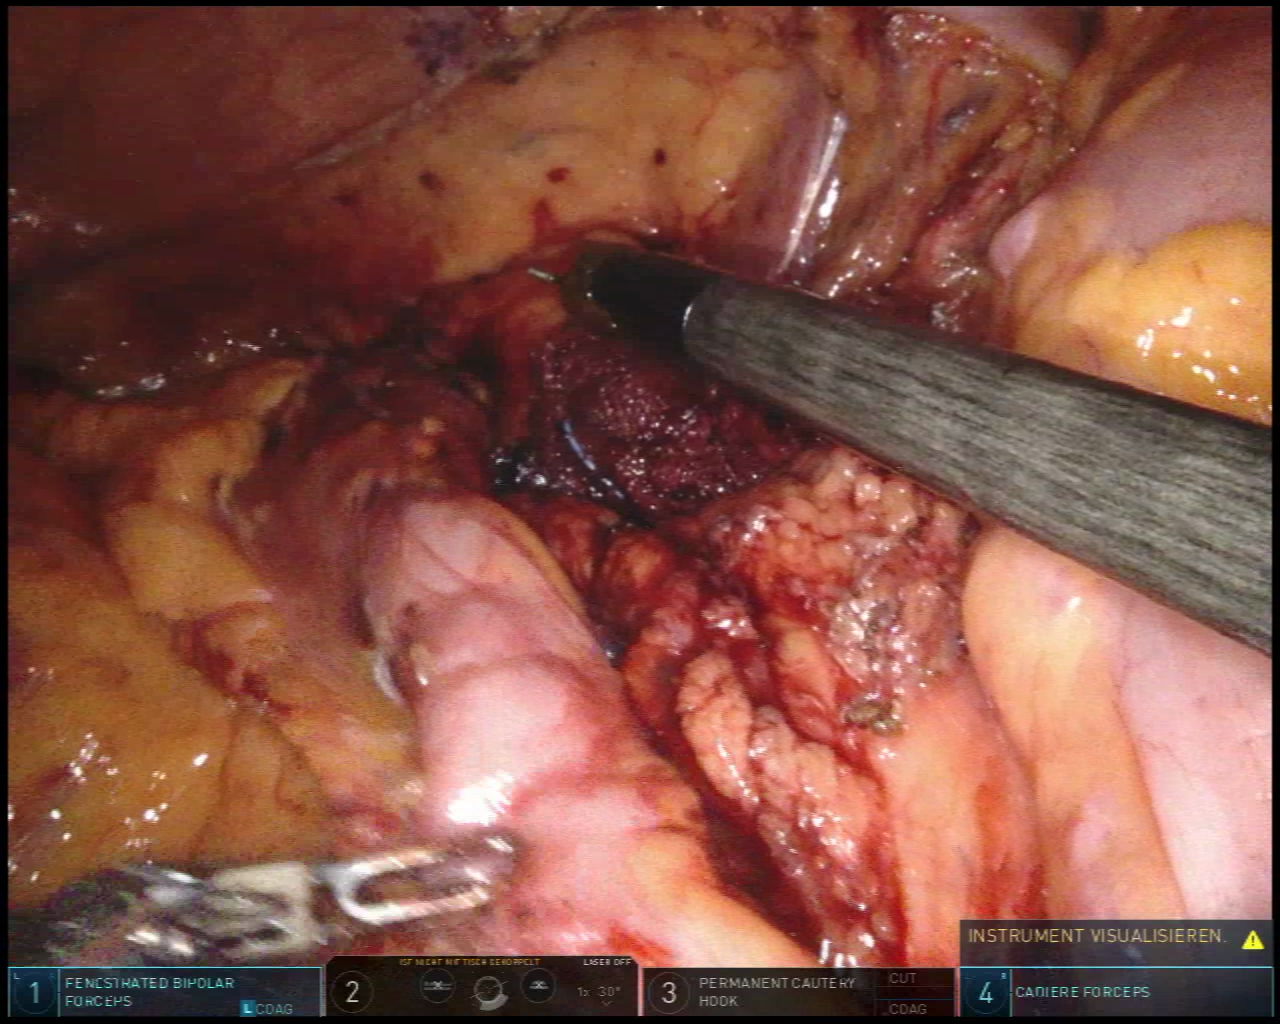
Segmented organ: ureter
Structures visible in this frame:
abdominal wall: yes
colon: yes
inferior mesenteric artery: no
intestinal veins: no
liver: no
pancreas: no
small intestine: no
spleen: no
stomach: no
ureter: yes
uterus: no
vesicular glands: no